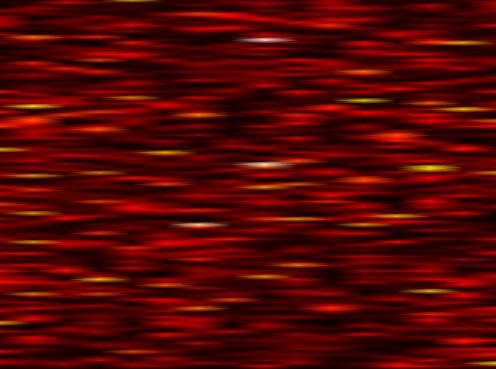
Label: OFDM